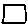
Label: square